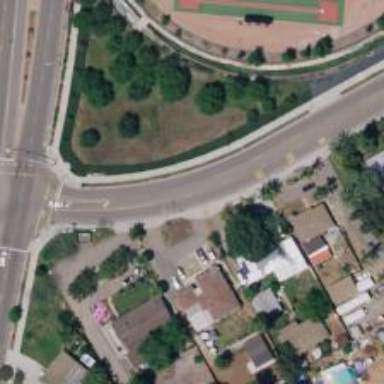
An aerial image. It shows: Tertiary road with separate sidewalk.